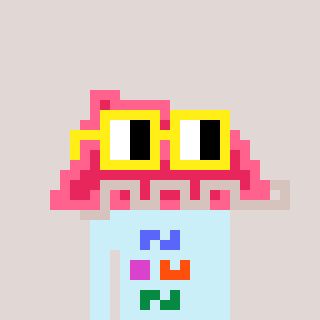
a pixel art character with square yellow glasses, a retainer-shaped head and a cold-colored body on a warm background